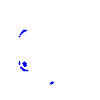
Particle: electron